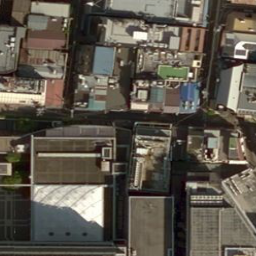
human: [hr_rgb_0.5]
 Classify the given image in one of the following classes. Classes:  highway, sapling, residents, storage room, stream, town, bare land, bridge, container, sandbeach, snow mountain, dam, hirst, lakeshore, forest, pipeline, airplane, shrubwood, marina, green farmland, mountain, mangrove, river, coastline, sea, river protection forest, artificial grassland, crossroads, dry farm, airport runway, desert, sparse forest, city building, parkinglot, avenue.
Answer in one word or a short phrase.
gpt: city building